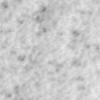
Label: no_change